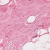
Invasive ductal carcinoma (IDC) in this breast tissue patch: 0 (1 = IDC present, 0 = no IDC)